Question: redmine offer some codes like '{{include(Foo)}}' to include a wiki page. but it dosen't inclue the attachments list froms the Foo page.
i want to include a wiki page with the attachment like below. is there a plugin that can make this?

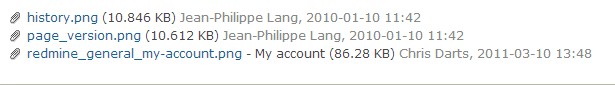
Answer: To my knowledge there is no plugin that lets you include attachments since they are essentially not part of the wiki page. However you can include images in the wiki page you include, they then are shown in the wiki page that includes the wiki page with the attachments. Maybe you can add a link to an attachment to create a workaround?